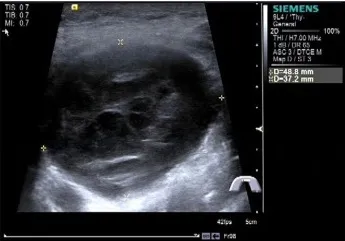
Preoperative contrast-enhanced ultrasonography of the patient. (A) Gray scale ultrasonography of the mass.
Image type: radiology (ultrasound)